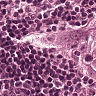
Metastatic tissue present: yes